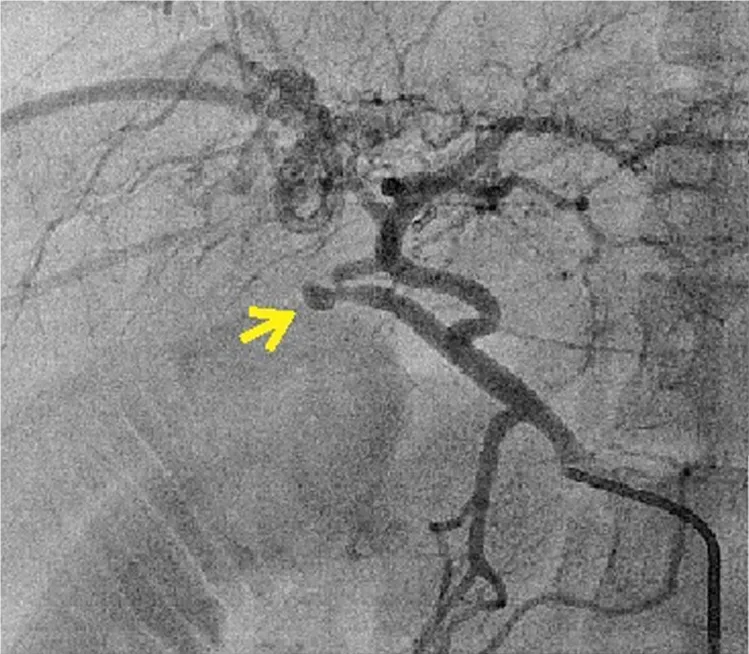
Conventional celiac artery angiogram showing the cystic artery pseudoaneurysm[yellow arrow].
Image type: radiology (ct)